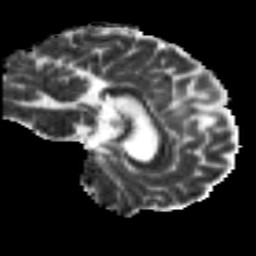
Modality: MD
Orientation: sagittal
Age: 25
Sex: female
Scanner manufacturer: siemens
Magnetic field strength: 3 T
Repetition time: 8.8 s
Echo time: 0.085 s